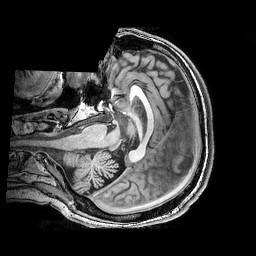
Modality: T1w
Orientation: axial
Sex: male
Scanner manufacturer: philips
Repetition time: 0.008116 s
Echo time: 0.00373 s